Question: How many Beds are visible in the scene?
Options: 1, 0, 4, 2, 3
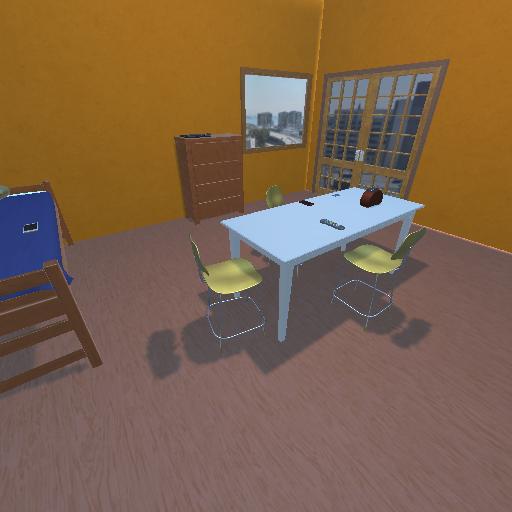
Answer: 1